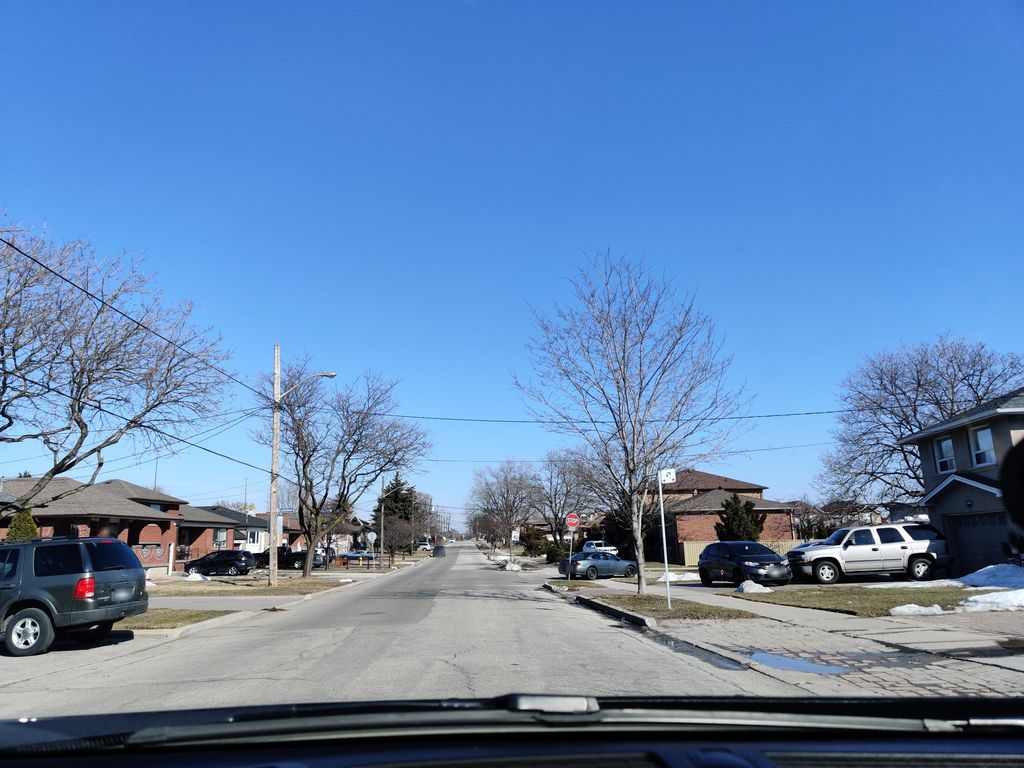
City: toronto